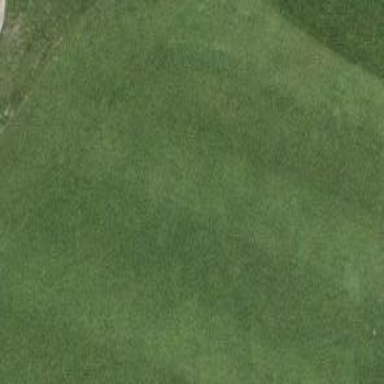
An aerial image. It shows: Golf hole.